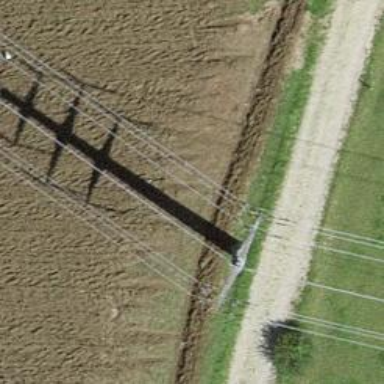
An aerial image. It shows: Power line is depicted.